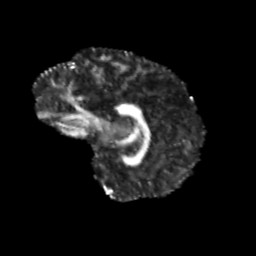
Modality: FA
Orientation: sagittal
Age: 11
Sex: female
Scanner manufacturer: siemens
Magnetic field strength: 3 T
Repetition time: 3.8 s
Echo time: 0.07 s